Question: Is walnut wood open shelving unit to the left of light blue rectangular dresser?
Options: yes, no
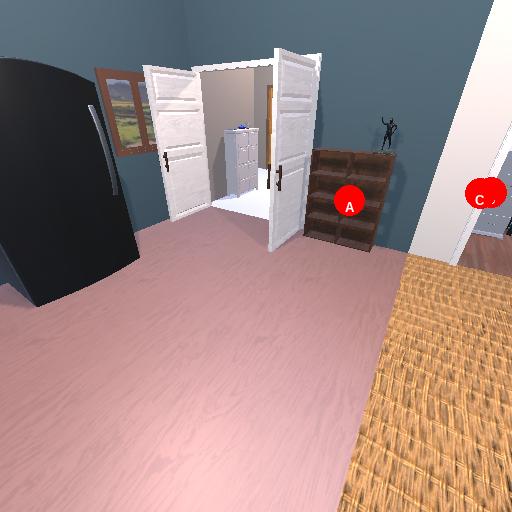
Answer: yes